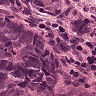
Metastatic tissue present: yes